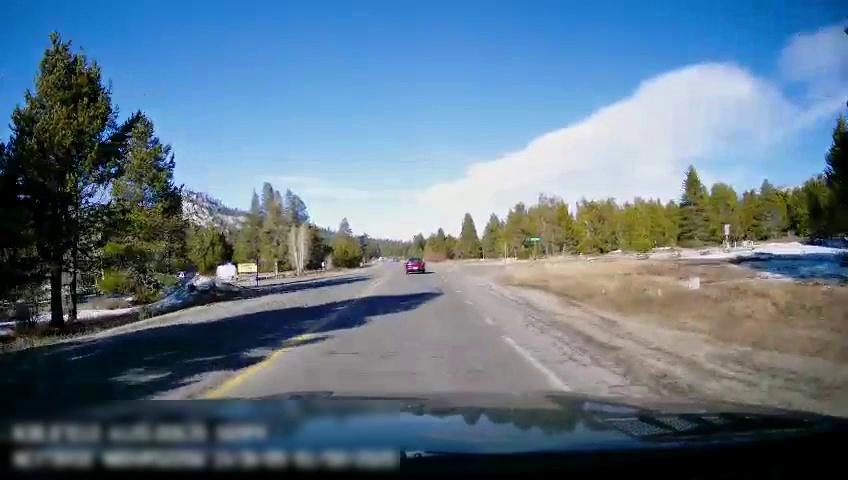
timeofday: Day
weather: Sunny
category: Drivable Space
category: Vehicles | Car
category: Lanes | Current Lane
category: Lanes | Current Lane